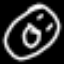
Label: donut